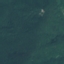
Land use / land cover: Forest